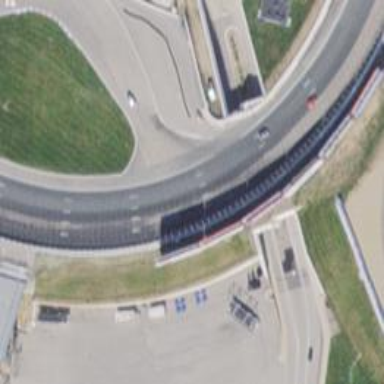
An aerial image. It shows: Asphalt raceway designed for motor sports.